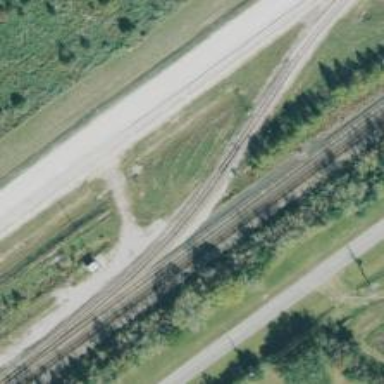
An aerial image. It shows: Rail spur service.